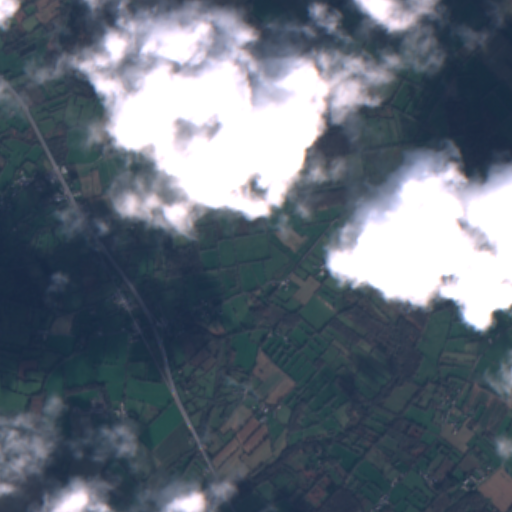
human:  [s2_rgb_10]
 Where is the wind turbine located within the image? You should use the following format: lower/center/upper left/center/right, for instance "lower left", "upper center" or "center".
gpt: The wind turbine is located in the center left of the image.
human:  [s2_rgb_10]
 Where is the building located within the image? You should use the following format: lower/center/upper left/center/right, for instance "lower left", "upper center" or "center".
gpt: There is no building in the image.